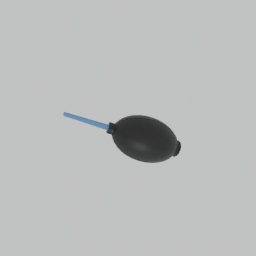
Label: tools